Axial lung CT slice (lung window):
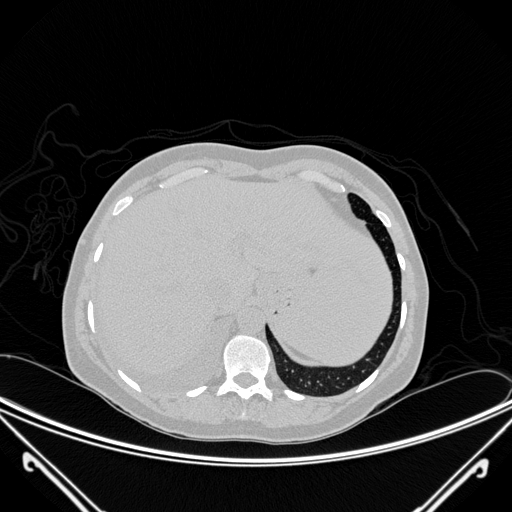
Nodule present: no